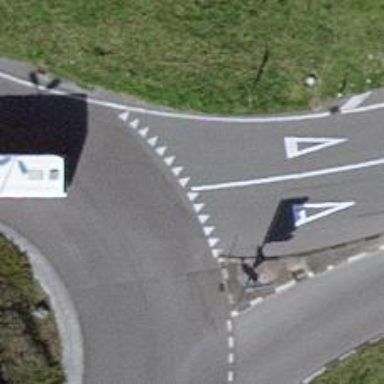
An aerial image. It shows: Road with "give way" sign.